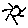
Label: sun